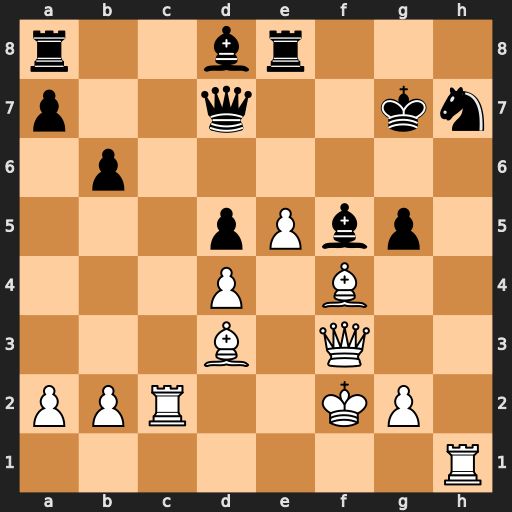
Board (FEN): r2br3/p2q2kn/1p6/3pPbp1/3P1B2/3B1Q2/PPR2KP1/7R
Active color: w
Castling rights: -
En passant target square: -
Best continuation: e6 Rxe6 Bxf5